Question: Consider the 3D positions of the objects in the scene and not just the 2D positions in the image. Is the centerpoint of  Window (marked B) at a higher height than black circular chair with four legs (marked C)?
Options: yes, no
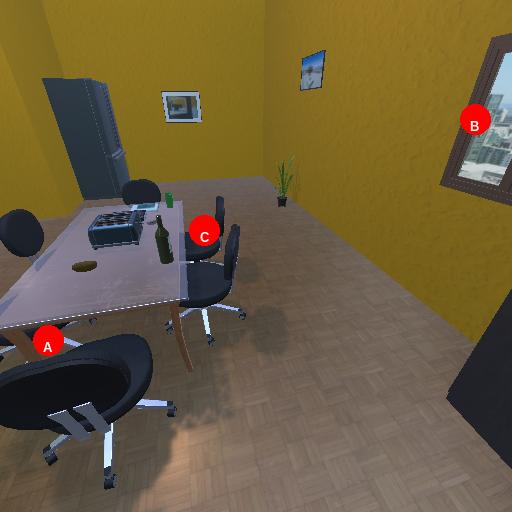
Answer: yes